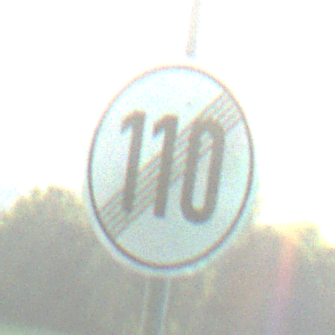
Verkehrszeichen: EndeGeschwindigkeit110
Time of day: MorningAfternoon
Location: Outdoor (Nature)
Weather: PartlyCloudy
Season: NotSpecified
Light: Natural